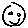
Label: smiley face